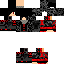
A male human skin with dark skin, wearing brown long hair dressed in a red hoodie and red pants, featuring a closed mouth.